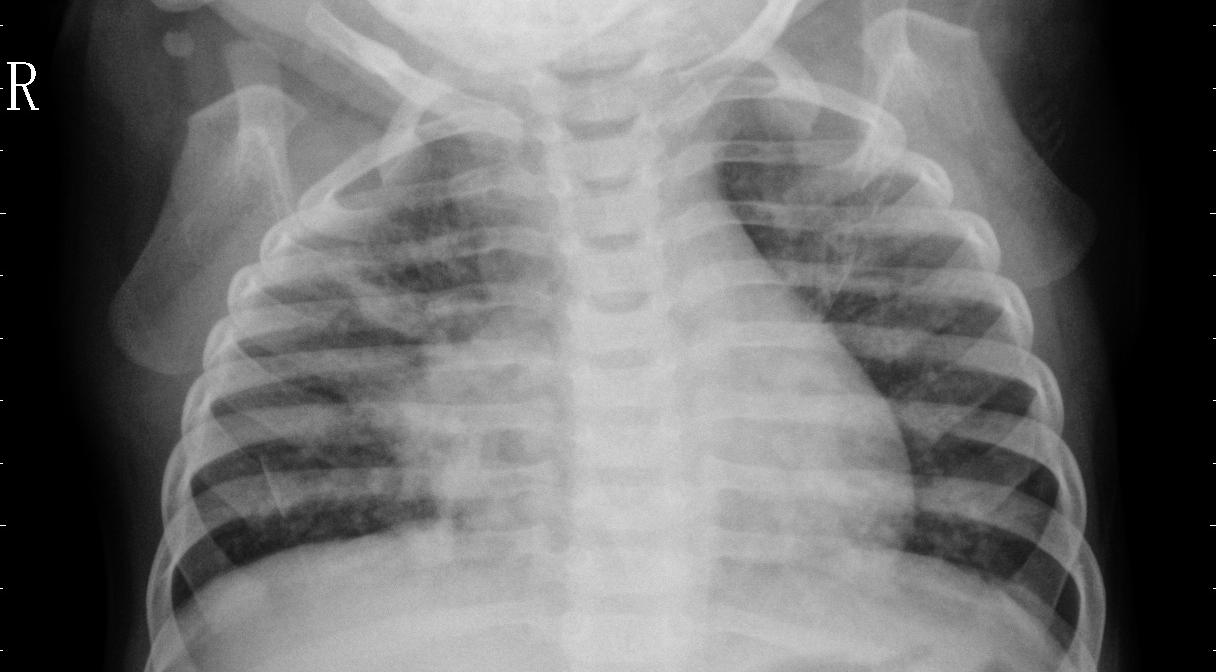
Diagnosis: PNEUMONIA